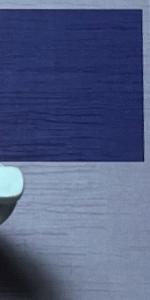
Label: Empty